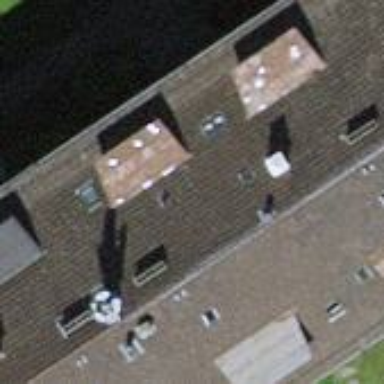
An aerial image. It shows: Hipped roof on apartment building.